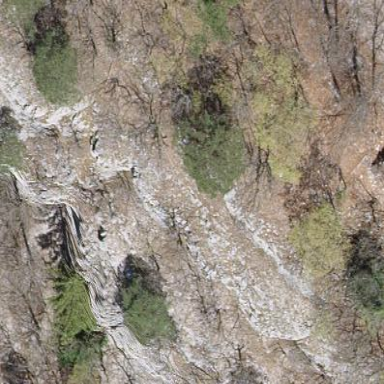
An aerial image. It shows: Landscape of bare rock.